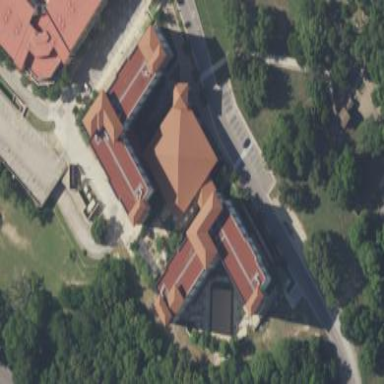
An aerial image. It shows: Dormitory building.